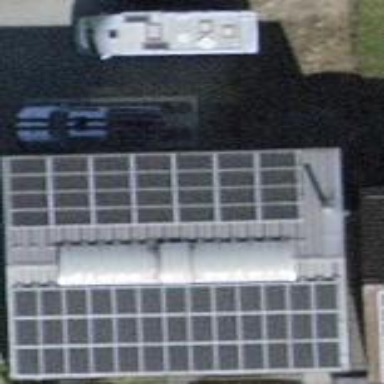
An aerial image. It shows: Building with flat roof.